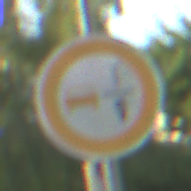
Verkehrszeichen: VerbotUeberholenEinspurigeFahrzeuge
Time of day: SunriseSunset
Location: Outdoor (Suburban)
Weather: PartlyCloudy
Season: NotSpecified
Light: Natural